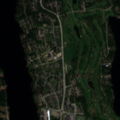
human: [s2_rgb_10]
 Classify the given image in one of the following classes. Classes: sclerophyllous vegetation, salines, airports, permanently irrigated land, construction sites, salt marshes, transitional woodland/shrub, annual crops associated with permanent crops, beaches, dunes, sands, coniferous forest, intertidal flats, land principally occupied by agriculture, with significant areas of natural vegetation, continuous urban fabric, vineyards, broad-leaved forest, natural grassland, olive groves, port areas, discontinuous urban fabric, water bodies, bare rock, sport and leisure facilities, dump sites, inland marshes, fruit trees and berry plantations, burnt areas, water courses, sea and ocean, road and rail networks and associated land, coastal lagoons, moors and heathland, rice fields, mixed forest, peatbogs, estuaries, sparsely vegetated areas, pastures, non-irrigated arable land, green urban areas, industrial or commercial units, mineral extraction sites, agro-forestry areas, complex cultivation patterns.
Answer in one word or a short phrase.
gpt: industrial or commercial units, sport and leisure facilities, water bodies